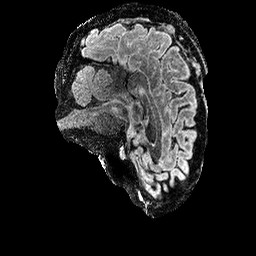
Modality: FLAIR
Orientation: sagittal
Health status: ill
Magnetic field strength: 3 T